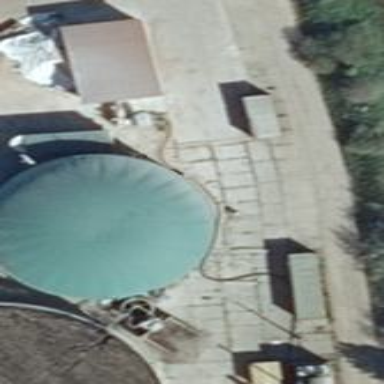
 serving as digester building with power generator."